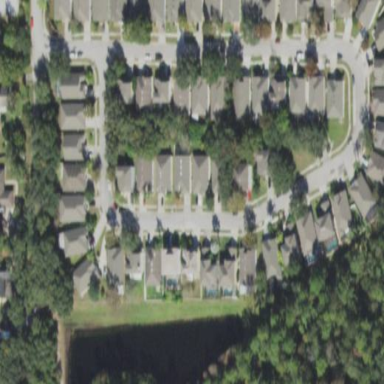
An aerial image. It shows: Single-family residential area.